Question: I actually don't know how I've done it : but I got a nameless table into my postgres DB. Needless to say that such a table is problematic, it doesn't get erased, neither could you change it in any way.
Here is a picture of how it looks on the pgAdmin explorer :

As for its declaration, it goes like this :
'''
CREATE TABLE
(
_id_ integer NOT NULL DEFAULT nextval('bu_b__id__seq'::regclass),
pt_utilisateur integer,
pt_date date,
lon double precision,
lat double precision,
CONSTRAINT PRIMARY KEY (_id_)
)
'''
So, one simple question : how can I delete this table (since trying to delete it comes to using its name... which doesn't exist !) ?
Regards.
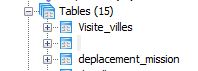
Answer: If this is about a table which name is not displayable due to encoding / font issues you can do this:
- - -
This of course assumes, that you have superuser access to the database.
The first step - determine the OID from the catalogue:
'''
SELECT oid, relname FROM pg_class WHERE length(relname) <= 1;
'''
If you don't get any result the table a name - it is just not displayable. In this case just skip the 'WHERE' part and look with your eyes.
The second step - change the system catalogue:
'''
UPDATE pg_class SET relname = 'foo' WHERE oid = /*OID from step 1*/;
'''
In any case - don't stop here, you proceed.
The third step - cleanup
PostgreSQL stores the table name in more than one place (e.g. 'pg_type'). Some tools might depend on this. To clean this up you must either drop the table (and hence the unrenamed stuff) OR you must rename the table again using the official tools.
'''
ALTER TABLE foo RENAME TO /*somthing real*/;
'''
or
'''
DROP TABLE foo;
'''
The usual warnings: You are munching in the internals of PostgreSQL - don't do silly things and do it on your own risk :-)